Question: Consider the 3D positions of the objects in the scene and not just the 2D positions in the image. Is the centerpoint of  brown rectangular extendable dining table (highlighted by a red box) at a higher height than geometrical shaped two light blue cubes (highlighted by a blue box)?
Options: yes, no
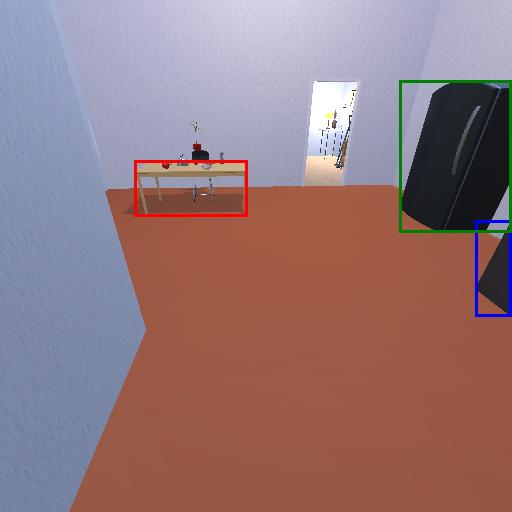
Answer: yes